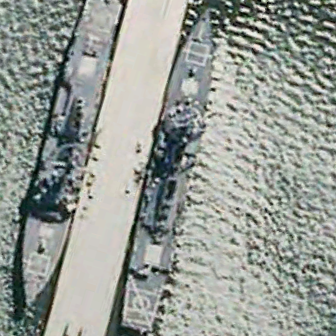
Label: destroyer